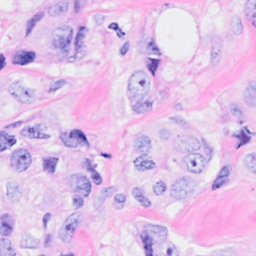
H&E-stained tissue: Breast